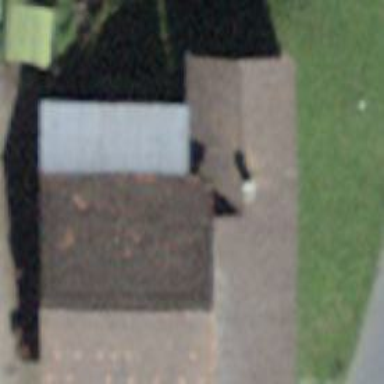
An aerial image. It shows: Rural barn.